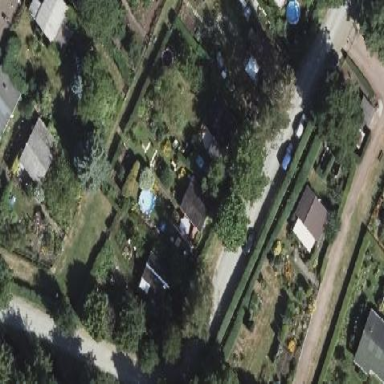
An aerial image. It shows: Plot within allotments.